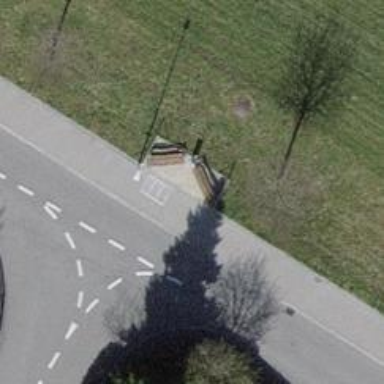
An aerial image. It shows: Bench for seating.